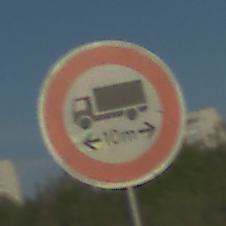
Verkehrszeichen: TatsaechlicheLaenge
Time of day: MorningAfternoon
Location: Outdoor (Suburban)
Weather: PartlyCloudy
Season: NotSpecified
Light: Natural